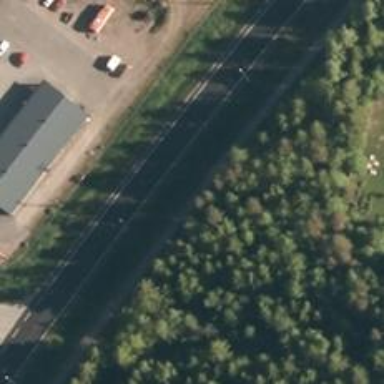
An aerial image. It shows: Asphalt cycleway.